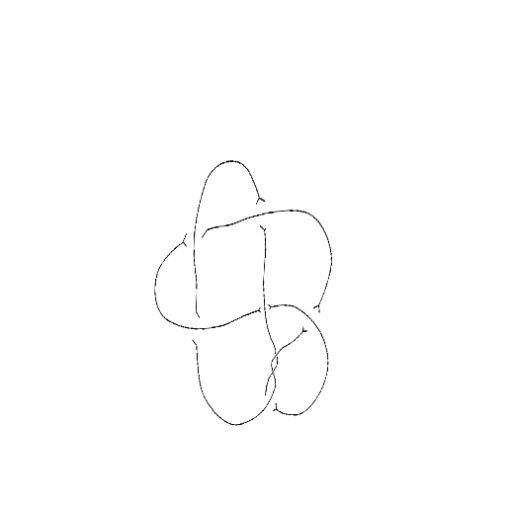
Crossing number: 8